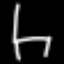
Label: chair